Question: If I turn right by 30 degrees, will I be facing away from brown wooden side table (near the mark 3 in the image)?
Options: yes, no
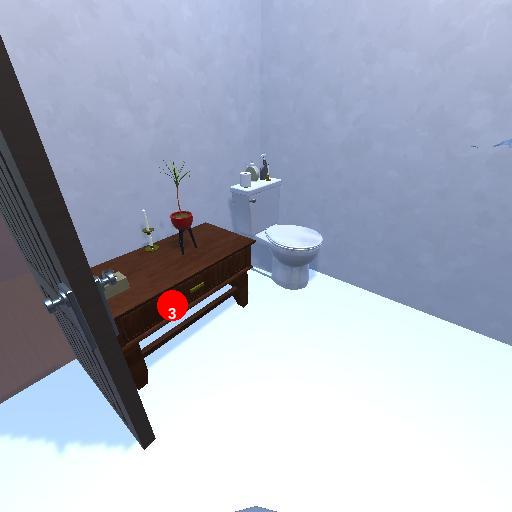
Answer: yes